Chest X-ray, PA view. Patient: 62 years old, sex M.
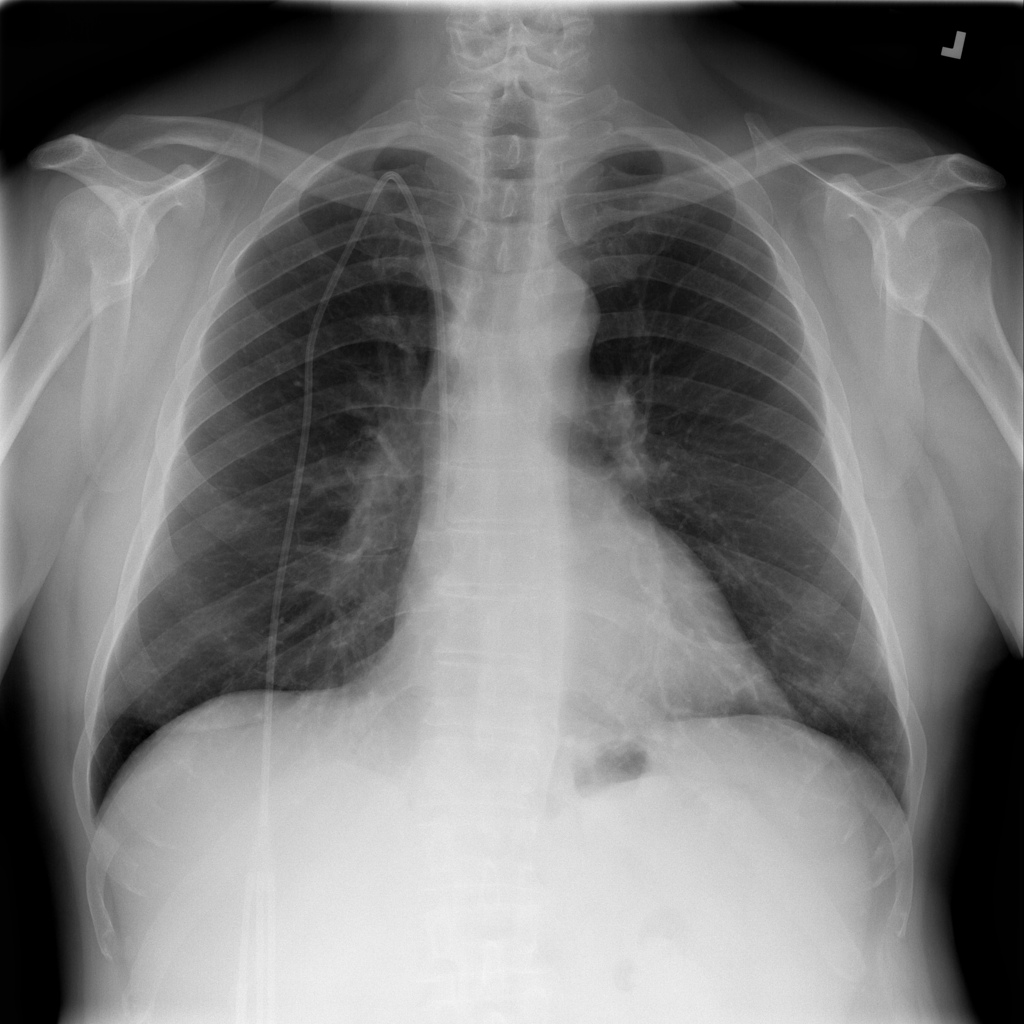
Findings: No Finding